Question: I have created WinForm App in which user can set how many textboxes he want (Range 1-99)
I am using this code to create Textboxes during runtime
'''
for (int i = 0; i < Calculation.Num; i++)
{
TextBox txtRun = new TextBox();
txtRun.Name = "txtBox" + i;
txtRun.Location = new System.Drawing.Point(35, 50 + (20 * i) * 2);
txtRun.Size = new System.Drawing.Size(75, 25);
this.Controls.Add(txtRun);
}
'''
Suppose user create 2 textboxes and then enter data in each textbox and click calculate button
Now i want to and divide it by 100
See The Picture I want txtbox1 and txtbox2 data

This is the Whole Code
'''
using System;
using System.Collections.Generic;
using System.ComponentModel;
using System.Data;
using System.Drawing;
using System.Linq;
using System.Text;
using System.Threading.Tasks;
using System.Windows.Forms;
namespace GPA_Calculatior__New_
{
public partial class Form1 : Form
{
int j = 0;
public Form1()
{
InitializeComponent();
}
private void Form1_Load(object sender, EventArgs e)
{
//Label + Marks Obtained Textbox
for (int i = 0; i < Calculation.Num; i++)
{
Label lblCount = new Label();
lblCount.Name = "lblCount" + i;
lblCount.Location = new System.Drawing.Point(5, 55 + (20 * i) * 2);
lblCount.Size = new System.Drawing.Size(20, 30);
lblCount.Text = (i + 1).ToString();
this.Controls.Add(lblCount);
TextBox txtRun = new TextBox();
txtRun.Name = "txtBox" + i;
txtRun.Location = new System.Drawing.Point(35, 50 + (20 * i) * 2);
txtRun.Size = new System.Drawing.Size(75, 25);
this.Controls.Add(txtRun);
}
//Creating Textbox which is for total marks
for (j = 0; j < Calculation.Num; j++)
{
TextBox txtRun = new TextBox();
txtRun.Name = "TotaltxtBox" + j;
txtRun.Location = new System.Drawing.Point(160, 50 + (20 * j) * 2);
txtRun.Size = new System.Drawing.Size(50, 25);
txtRun.Text = "100";
txtRun.Enabled = false;
this.Controls.Add(txtRun);
}
// Creating 2 Buttons (Calculate and Back)
for (int k = 0; k < 2; k++)
{
Button Btn = new Button();
Btn.Name = "btn" + k;
Btn.Location = new System.Drawing.Point(20 + (k *110), 60 + (20 * j) * 2);
Btn.Size = new System.Drawing.Size(90, 30);
if (k == 0)
Btn.Text = "Back";
else
Btn.Text = "Calculate";
Btn.Click += button_Click;
this.Controls.Add(Btn);
}
//Just for Giving free space in last
Label lbl = new Label();
lbl.Name = "lbl" + j;
lbl.Location = new System.Drawing.Point(30, 90 + (20 * j) * 2);
lbl.Size = new System.Drawing.Size(90, 30);
lbl.Text = "";
this.Controls.Add(lbl);
//**********************************************
}
//Caculate and back button function
private void button_Click(object sender, EventArgs e)
{
Button btn = sender as Button;
if (btn.Name.Equals("btn1"))
{
for (int i = 0; i < Calculation.Num; i++)
{
}
}
else
{
GPA_Calculator mainForm = new GPA_Calculator();
mainForm.Show();
this.Hide();
}
}
private void checkBox1_CheckedChanged(object sender, EventArgs e)
{
for (j = 0; j < 10; j++)
{
}
}
private void Form1_FormClosed(object sender, FormClosedEventArgs e)
{
Application.Exit();
}
}
}
'''
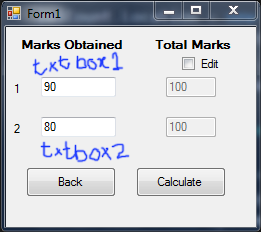
Answer: '''
var sum = this.Controls.OfType<TextBox>()
.Where(t => char.IsDigit(t.Name.Reverse().Take(1).FirstOrDefault())
&& t.Enabled)
.Select(t =>
{
double i;
if (!double.TryParse(t.Text, out i)) { return 0d; }
return i / 100d;
})
.Sum();
'''